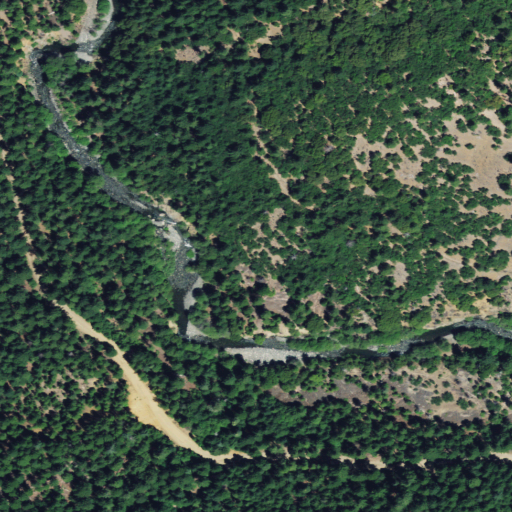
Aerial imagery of plain(s) in California named Schoolhouse Flat containing evergreen forest, shrub, open development, and mixed forest